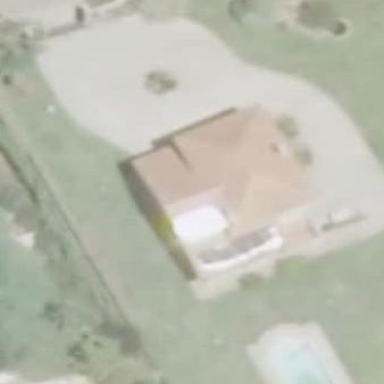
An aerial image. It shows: Simple house.